Question: I am trying to use the VPC Wizard to create a VPC with Public and Private subnets. However, during the set-up, I don't see an option for "Use a NAT instance instead", and only able to see the default option of "Specify the details of your NAT gateway".
Can someone tell me why I am not able to use a NAT instance instead?
Image attached for reference.

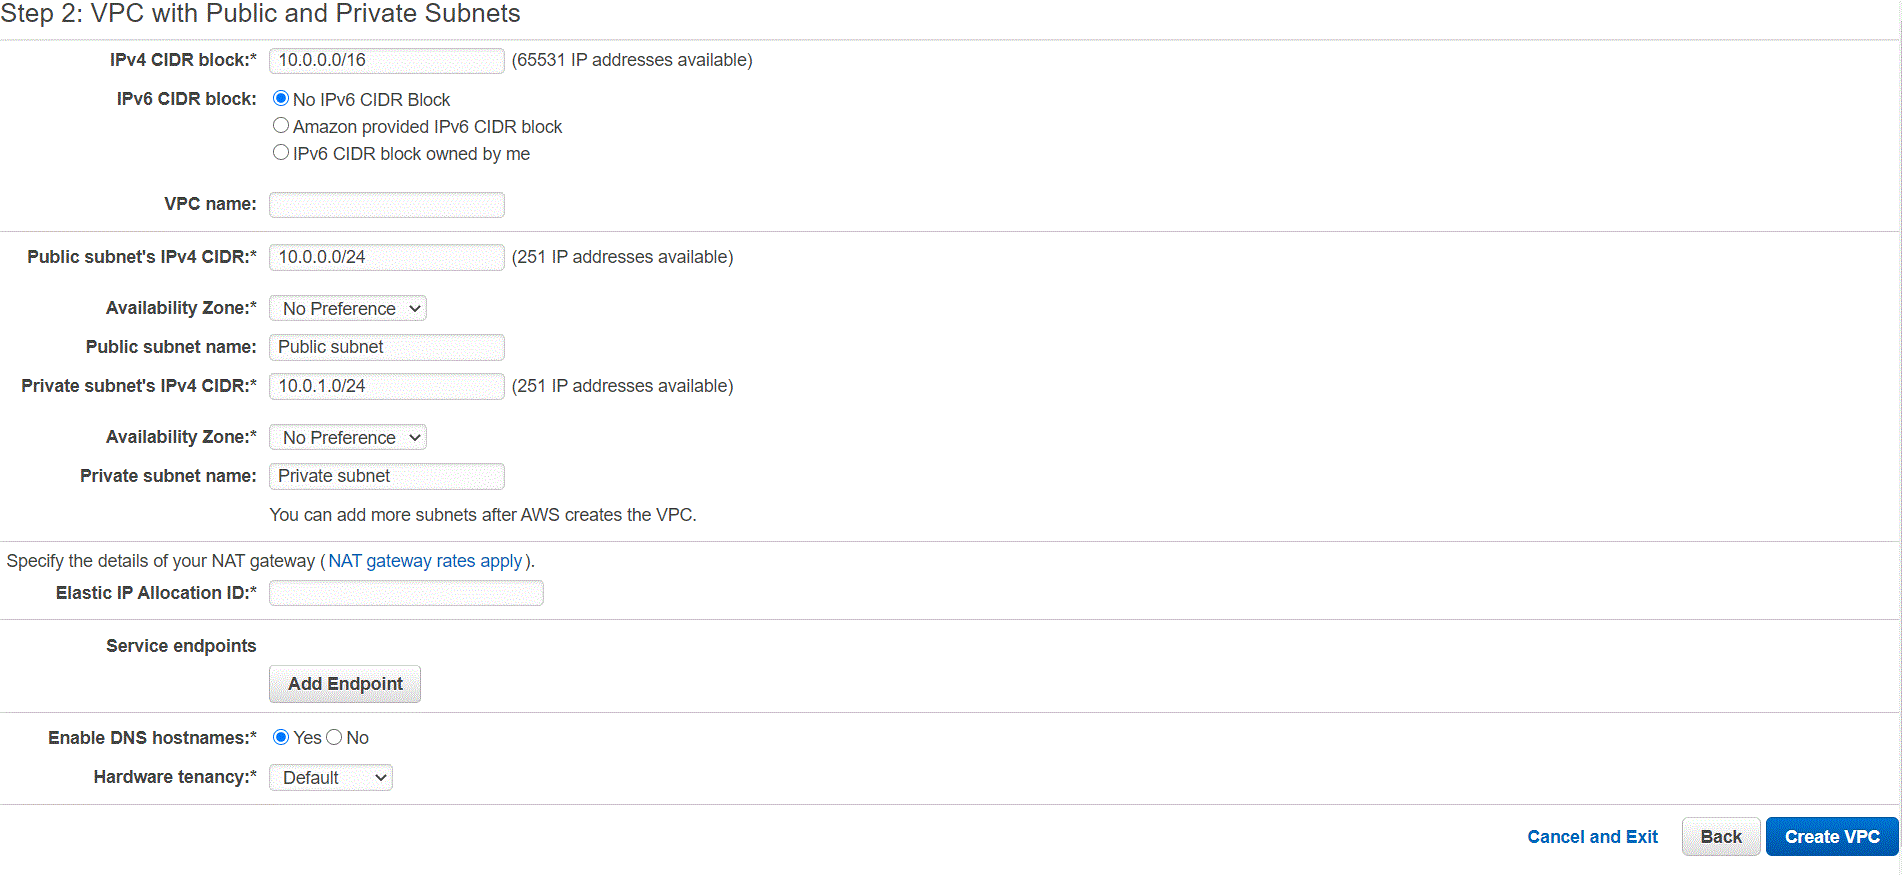
Answer: I think this is because the NAT Instance is based on Amazon Linux (v1) and that OS reached end of standard support on December 31, 2020 per <URL>.
I don't see an Amazon Linux 2 replacement NAT.